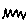
Label: zigzag